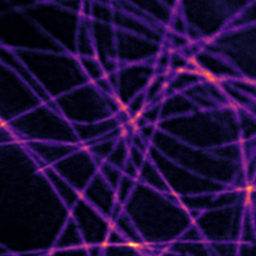
Label: Super-resolution Microtubules image